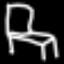
Label: chair